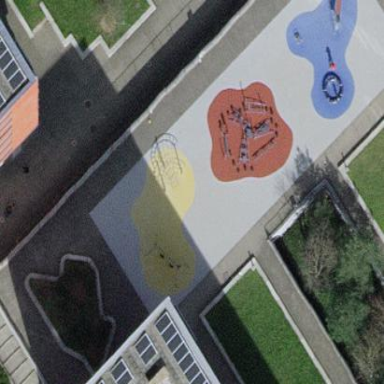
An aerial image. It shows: Playground area for leisure activities on the land.